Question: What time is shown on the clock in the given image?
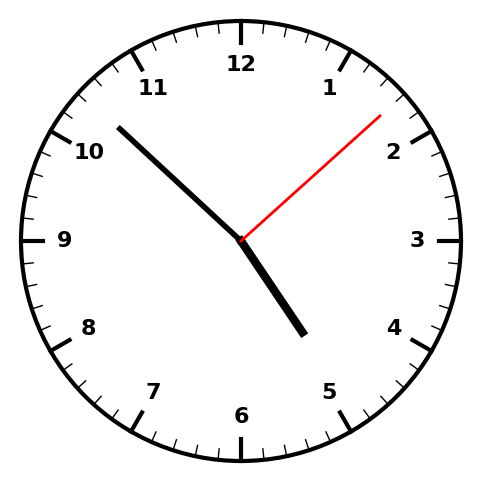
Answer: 04:52:08